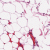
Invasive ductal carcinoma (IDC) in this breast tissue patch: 0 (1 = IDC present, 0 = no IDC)